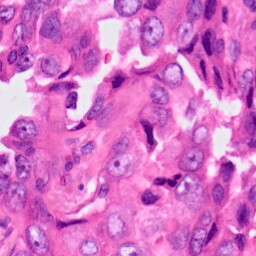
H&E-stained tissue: Lung